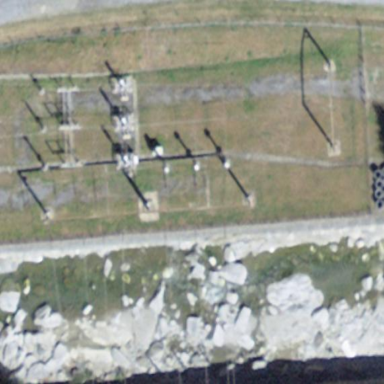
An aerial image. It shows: Power substation.